Field crop: maize
Growth stage: 2
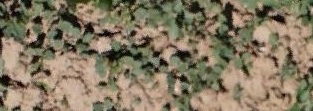
Species: convolvulus